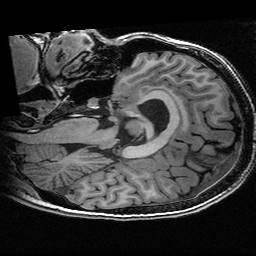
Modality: T1w
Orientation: sagittal
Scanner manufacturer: ge
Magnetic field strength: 3 T
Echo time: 0.00318 s